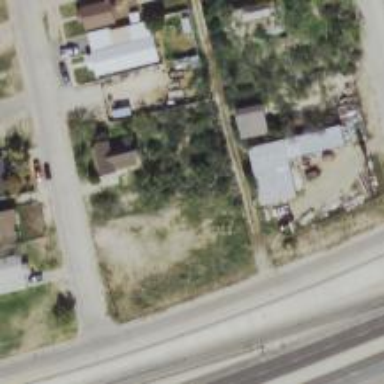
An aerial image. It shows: Alleyway designated as service road.